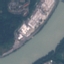
Land use / land cover class: River